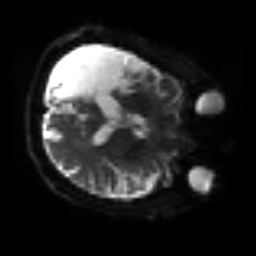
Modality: sbref
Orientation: axial
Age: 58
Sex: male
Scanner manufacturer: siemens
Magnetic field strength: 3 T
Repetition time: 3.2 s
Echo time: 0.081 s